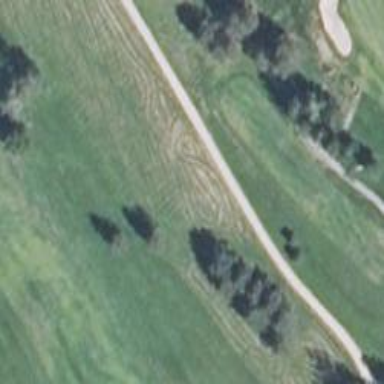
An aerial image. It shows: Golf tee on grassy land.